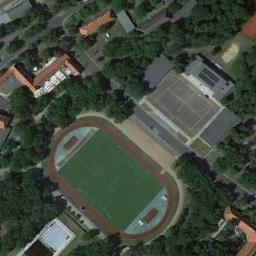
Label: ground_track_field